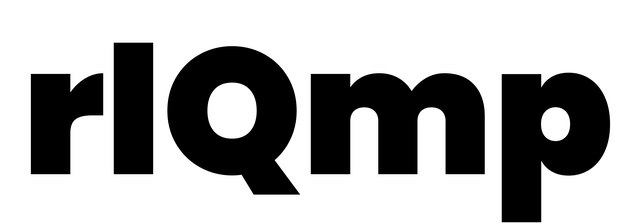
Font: Poppins-Black